Question: In order for my print preview to 'accept' the styling, i need to include a function within my popup that i'm using to print:
The function i'm using to print is:
'''
$('#printPersonnel').click(function () {
var data = document.getElementById('personnelTable').outerHTML;
var mywindow = window.open('', data);
mywindow.document.write('<html><head><title>NORA Loading</title>');
mywindow.document.write('<link rel="stylesheet" type="text/css" href="http://localhost:49573/Content/Site.css">');
mywindow.document.write('<link rel="stylesheet" type="text/css" href="http://localhost:49573/Scripts/examples-offline.css">');
mywindow.document.write('<link rel="stylesheet" type="text/css" href="http://localhost:49573/Scripts/kendo.rtl.min.css">');
mywindow.document.write('<link rel="stylesheet" type="text/css" href="http://localhost:49573/Scripts/kendo.common.min.css">');
mywindow.document.write('<link rel="stylesheet" type="text/css" href="http://localhost:49573/Scripts/kendo.dataviz.default.min.css">');
mywindow.document.write('<link rel="stylesheet" type="text/css" href="http://localhost:49573/Scripts/kendo.dataviz.min.css">');
mywindow.document.write('<link rel="stylesheet" type="text/css" href="http://localhost:49573/Scripts/kendo.default.min.css">');
mywindow.document.write('</head><body>');
mywindow.document.write(data);
mywindow.document.write('</body></html>');
mywindow.document.close();
mywindow.focus();
mywindow.print();
mywindow.close();
return true;
});
'''
However, I need to include a '$(document).ready' function in order to add this formatting correctly (i'm using telerik UI grid).
This means that I would need to include script tags in my document.
My problem lies with trying to add a closing script tag (it sees itself as part of the parent page, instead of within the function).
Any suggestions as to how I could achieve this functionality?
---
I'm trying to print everything within a certain table tag, which is formatted on document ready to be viewed as a telerik grid on page load
---
My issue is with the closing tag of mywindow script:
'''
mywindow.document.write('});');
mywindow.document.write('</script>'); //issue with this line/seen as esc sequence (i think)
'''

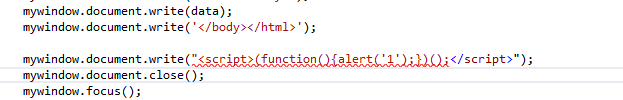
Answer: You can use backslash with the end script tag.
'''
mywindow.document.write("<script>(function(){alert('1');})();<\/script>");
'''